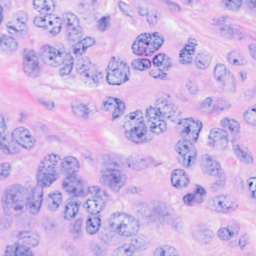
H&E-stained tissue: Breast